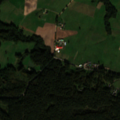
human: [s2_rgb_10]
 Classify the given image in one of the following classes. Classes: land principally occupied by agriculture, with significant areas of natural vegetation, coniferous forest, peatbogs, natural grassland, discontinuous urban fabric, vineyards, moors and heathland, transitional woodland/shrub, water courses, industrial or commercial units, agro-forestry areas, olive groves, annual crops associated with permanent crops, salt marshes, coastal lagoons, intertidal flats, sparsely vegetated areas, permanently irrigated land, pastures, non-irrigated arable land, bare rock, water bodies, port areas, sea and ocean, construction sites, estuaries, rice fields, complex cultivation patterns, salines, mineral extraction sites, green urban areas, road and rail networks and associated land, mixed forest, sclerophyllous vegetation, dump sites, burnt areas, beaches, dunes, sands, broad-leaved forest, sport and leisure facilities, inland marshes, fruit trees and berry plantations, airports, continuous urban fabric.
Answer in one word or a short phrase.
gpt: non-irrigated arable land, pastures, complex cultivation patterns, land principally occupied by agriculture, with significant areas of natural vegetation, coniferous forest, mixed forest